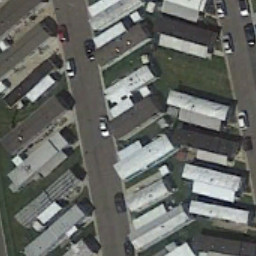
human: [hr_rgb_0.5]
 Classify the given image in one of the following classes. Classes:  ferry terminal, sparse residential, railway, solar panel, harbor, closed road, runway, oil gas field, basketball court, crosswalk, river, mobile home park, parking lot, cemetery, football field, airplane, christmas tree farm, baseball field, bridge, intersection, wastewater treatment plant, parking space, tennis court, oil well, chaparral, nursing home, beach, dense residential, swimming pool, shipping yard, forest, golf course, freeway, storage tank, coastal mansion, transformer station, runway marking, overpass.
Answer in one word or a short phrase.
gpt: mobile home park